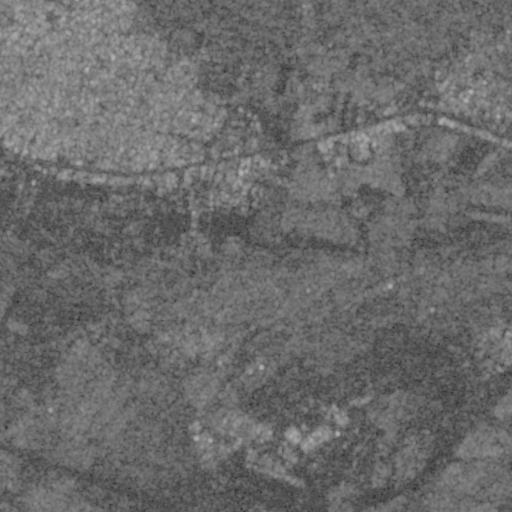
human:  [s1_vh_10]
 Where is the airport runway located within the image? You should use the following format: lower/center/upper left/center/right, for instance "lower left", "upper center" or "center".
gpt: The airport runway is located in the lower left of the image.
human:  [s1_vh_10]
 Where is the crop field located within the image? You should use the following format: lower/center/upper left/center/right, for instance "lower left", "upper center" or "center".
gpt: The crop field is located in the upper of the image.
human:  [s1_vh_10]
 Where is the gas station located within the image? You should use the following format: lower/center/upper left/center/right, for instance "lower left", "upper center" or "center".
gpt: The gas station is located in the upper left of the image.
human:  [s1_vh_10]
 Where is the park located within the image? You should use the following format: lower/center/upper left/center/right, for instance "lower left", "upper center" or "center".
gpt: The park is located in the upper left of the image.
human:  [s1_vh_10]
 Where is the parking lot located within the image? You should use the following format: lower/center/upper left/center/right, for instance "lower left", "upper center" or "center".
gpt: The parking lot is located in the center of the image.
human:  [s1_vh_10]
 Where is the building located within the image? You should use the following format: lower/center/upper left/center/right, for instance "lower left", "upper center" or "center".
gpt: There is no building in the image.

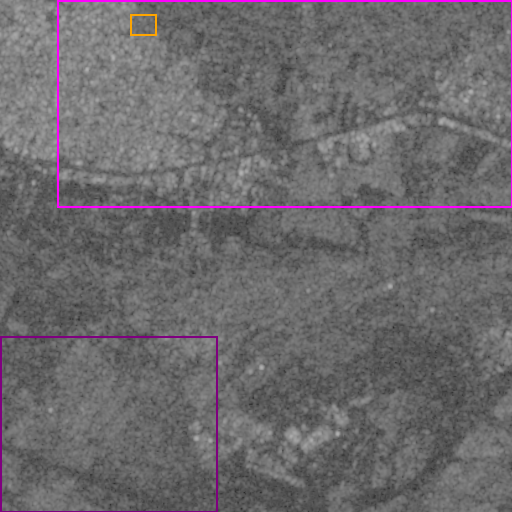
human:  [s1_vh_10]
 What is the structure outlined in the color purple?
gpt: The structure outlined in purple is an airport.
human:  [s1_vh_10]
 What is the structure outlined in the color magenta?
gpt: The structure outlined in magenta is a crop field.
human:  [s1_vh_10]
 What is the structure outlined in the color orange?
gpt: The structure outlined in orange is a park.
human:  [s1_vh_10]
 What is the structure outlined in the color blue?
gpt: There is no blue outline.